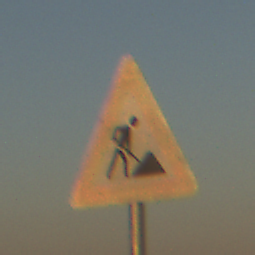
Verkehrszeichen: Arbeitsstelle
Umgebung: Outdoor, Nature
Tageszeit: SunriseSunset
Wetter: Clear
Licht: Natural
Jahreszeit: NotSpecified
Kontrast: HighContrast